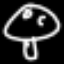
Label: mushroom